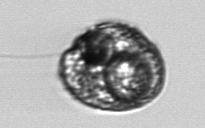
Label: Proterythropsis